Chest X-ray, PA view. Patient: 60 years old, sex M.
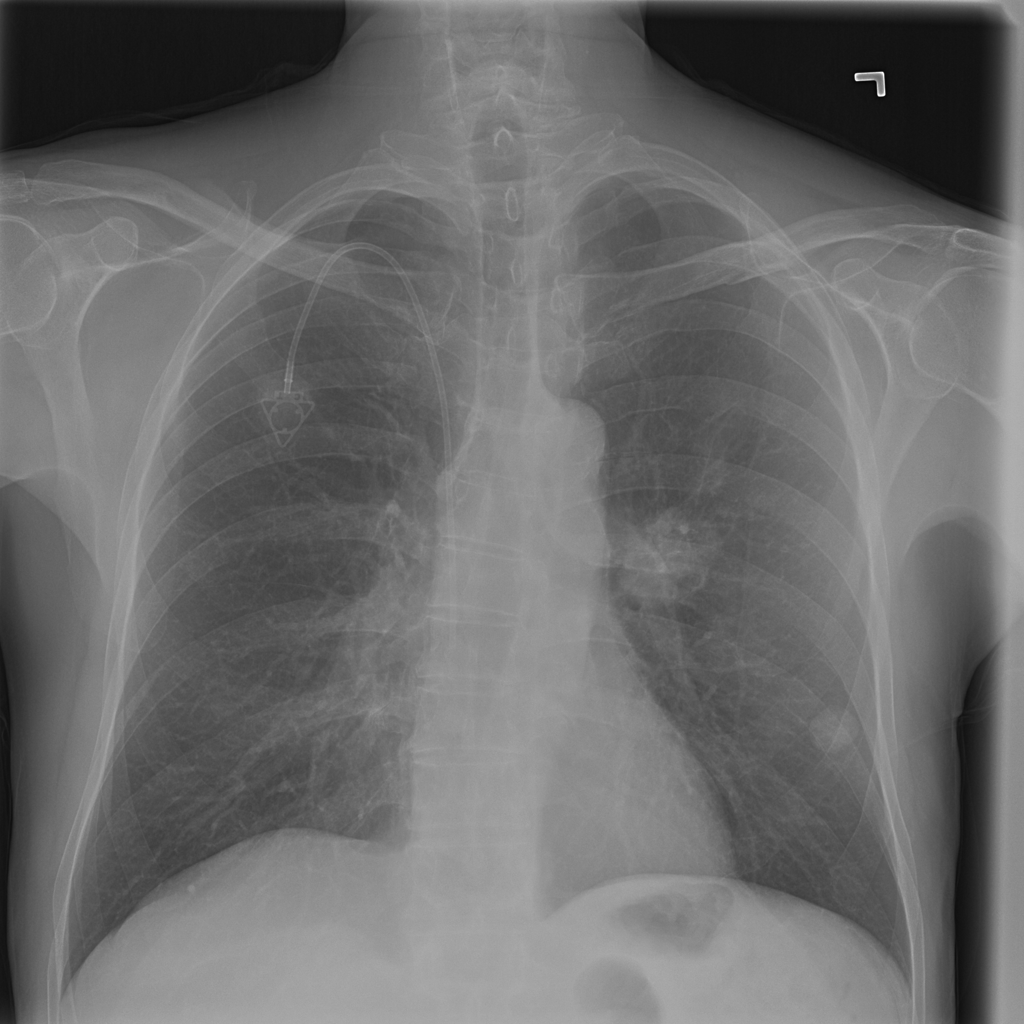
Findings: Mass, Nodule